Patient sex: M
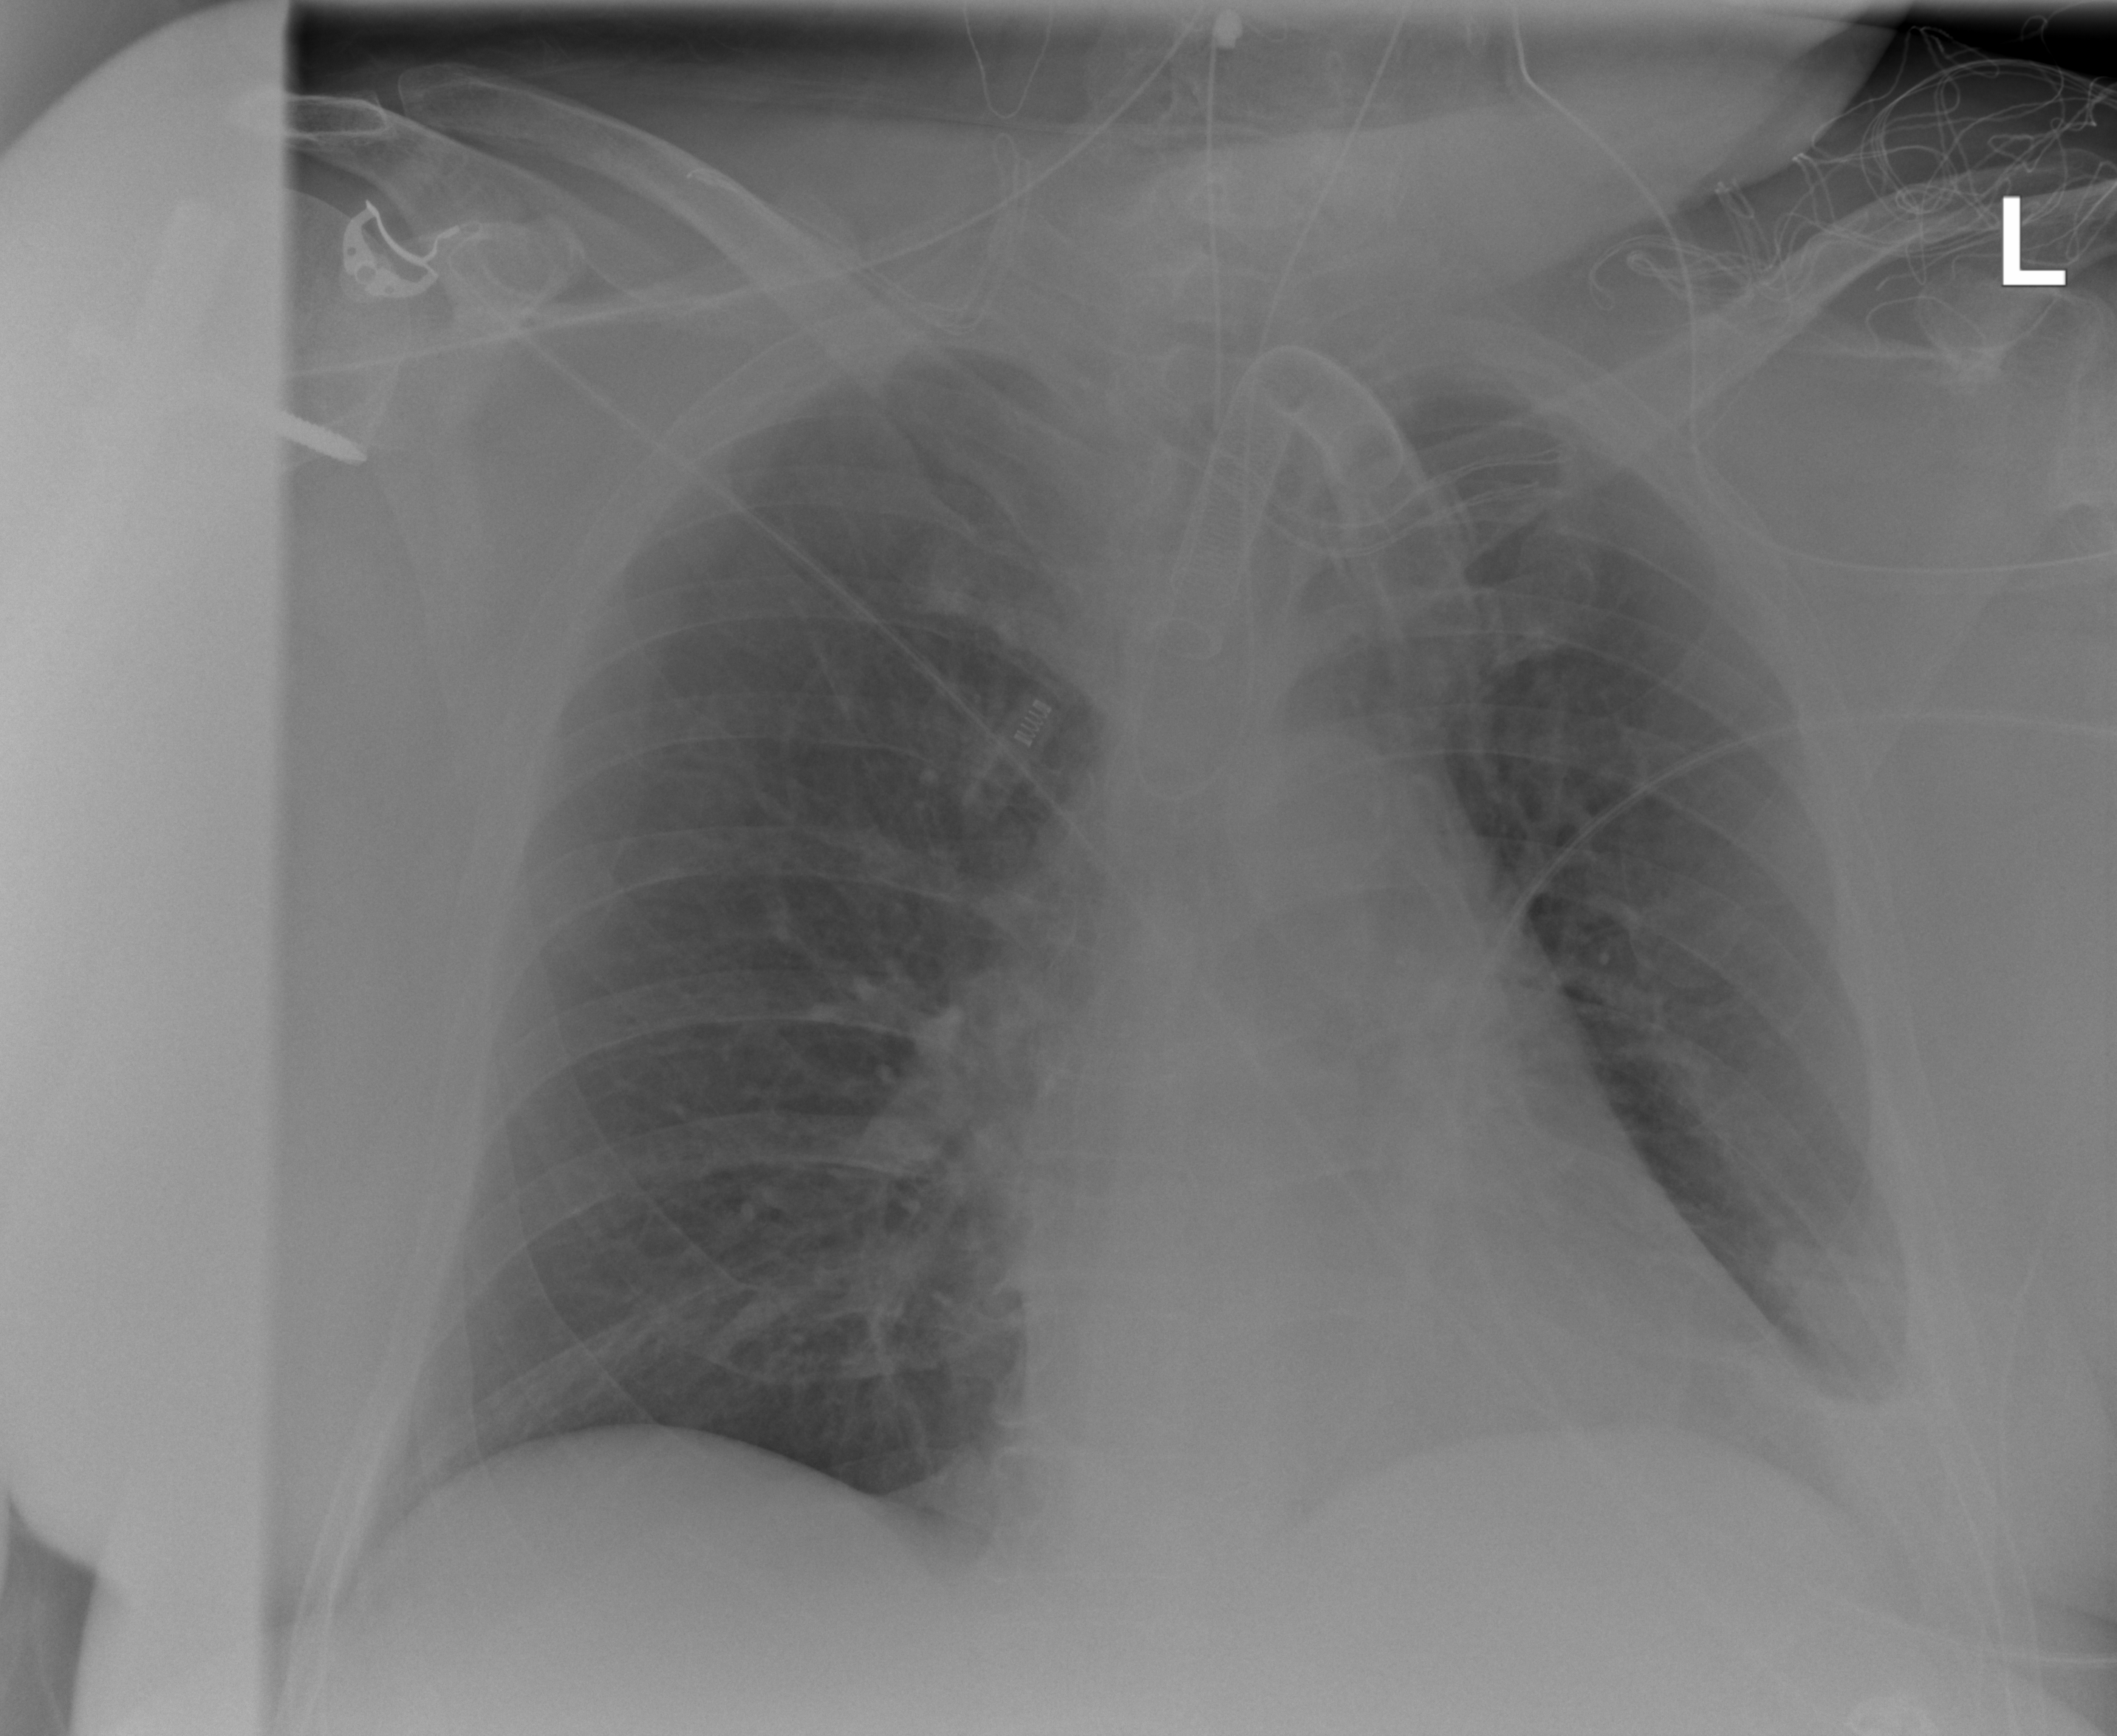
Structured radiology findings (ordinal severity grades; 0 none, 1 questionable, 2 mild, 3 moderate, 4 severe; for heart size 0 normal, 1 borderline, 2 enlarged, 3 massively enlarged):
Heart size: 1
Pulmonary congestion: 0
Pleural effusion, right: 0
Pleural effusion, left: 2
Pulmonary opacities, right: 0
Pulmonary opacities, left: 0
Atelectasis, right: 0
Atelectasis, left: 2